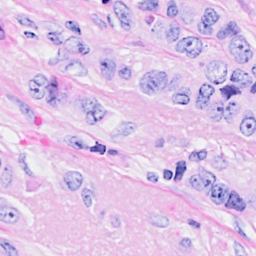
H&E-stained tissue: Breast